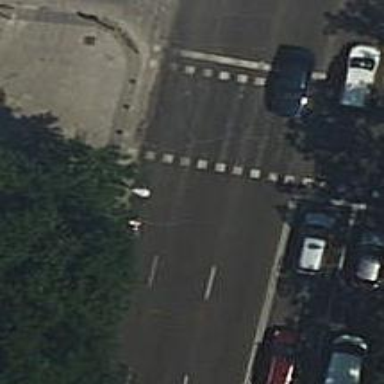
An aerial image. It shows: Crossing with traffic signals.